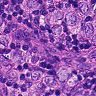
Metastatic tissue present: yes